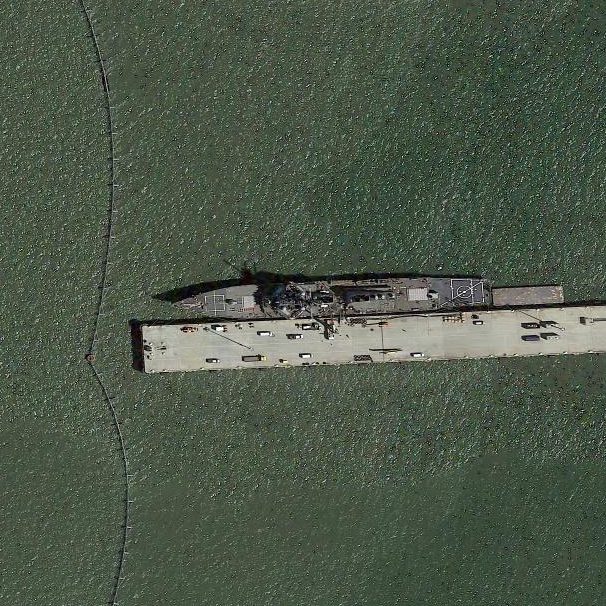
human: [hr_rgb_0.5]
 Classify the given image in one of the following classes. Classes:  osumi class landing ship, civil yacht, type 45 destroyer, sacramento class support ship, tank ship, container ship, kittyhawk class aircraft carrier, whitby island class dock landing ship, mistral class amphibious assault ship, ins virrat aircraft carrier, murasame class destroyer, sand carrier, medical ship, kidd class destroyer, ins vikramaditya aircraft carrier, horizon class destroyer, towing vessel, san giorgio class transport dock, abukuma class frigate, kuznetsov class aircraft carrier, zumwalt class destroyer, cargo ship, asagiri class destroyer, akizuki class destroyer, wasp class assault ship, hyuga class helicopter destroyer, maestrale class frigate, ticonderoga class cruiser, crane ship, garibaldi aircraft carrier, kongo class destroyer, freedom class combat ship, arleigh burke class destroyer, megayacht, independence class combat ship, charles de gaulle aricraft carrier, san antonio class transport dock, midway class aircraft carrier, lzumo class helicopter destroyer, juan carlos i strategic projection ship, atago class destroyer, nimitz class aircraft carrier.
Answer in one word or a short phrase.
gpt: Arleigh Burke class destroyer